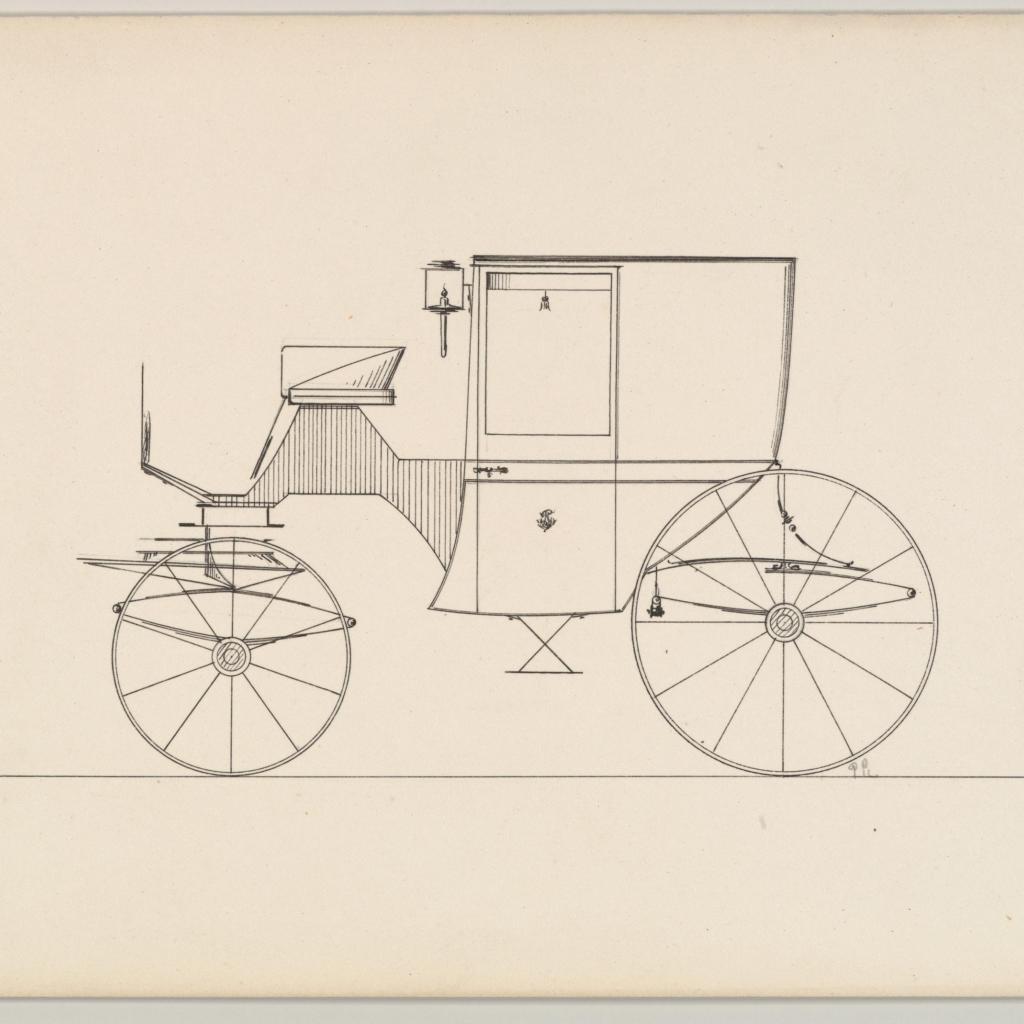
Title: Design for Brougham (unnumbered)
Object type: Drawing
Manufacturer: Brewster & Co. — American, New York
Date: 1850–70
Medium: Pen and black ink with graphite
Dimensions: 6 1/8 x 9 in. (15.6 x 22.9 cm)
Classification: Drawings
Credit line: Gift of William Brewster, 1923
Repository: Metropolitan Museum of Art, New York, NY